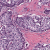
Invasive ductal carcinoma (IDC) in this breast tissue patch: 1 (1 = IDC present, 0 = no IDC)